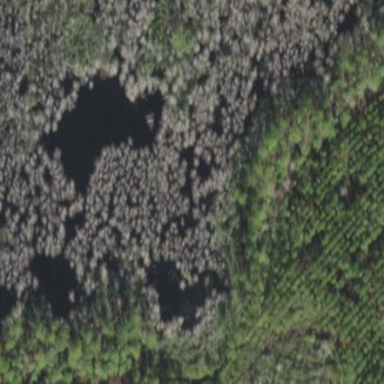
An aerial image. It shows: Swamp wetland with needleleaved vegetation.